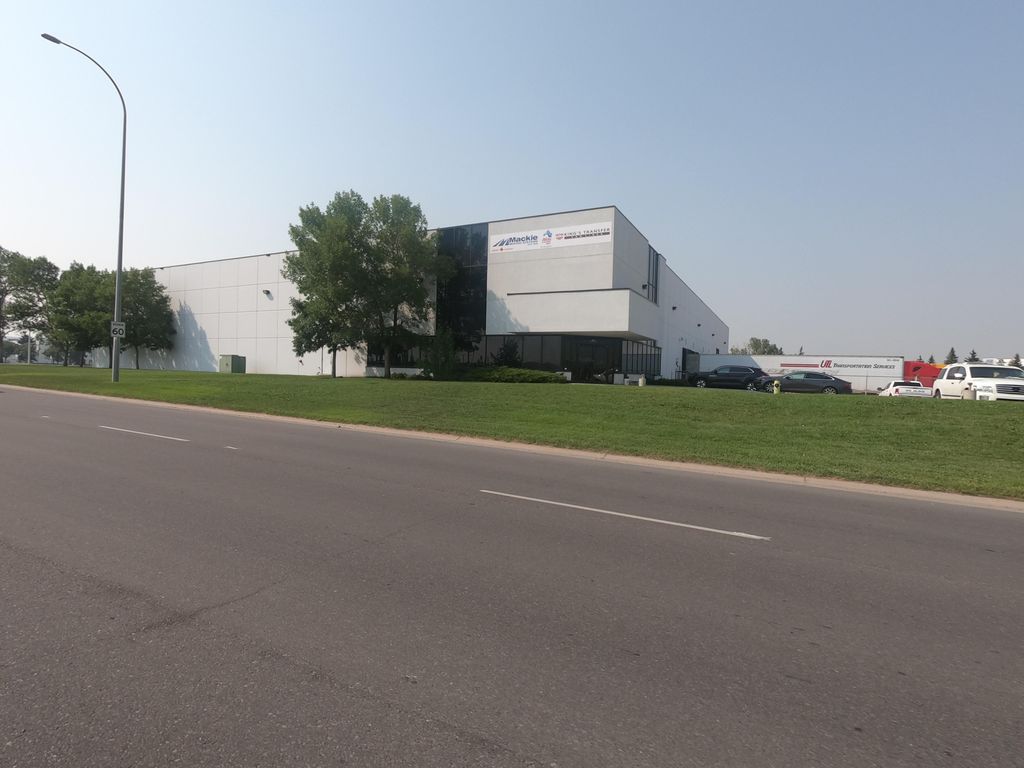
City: calgary